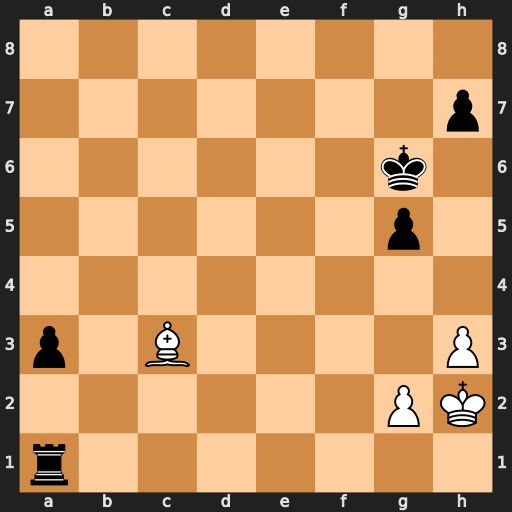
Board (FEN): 8/7p/6k1/6p1/8/p1B4P/6PK/r7
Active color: w
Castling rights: -
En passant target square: -
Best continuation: Bxa1 Kf5 Kg3